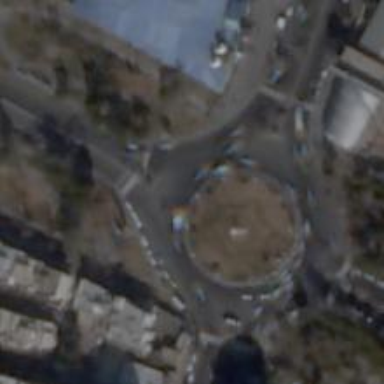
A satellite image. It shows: Roundabout at primary highway.